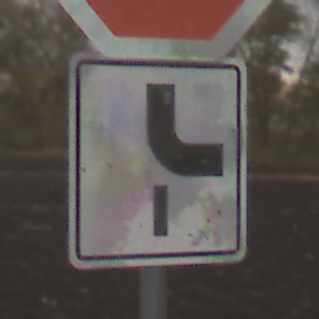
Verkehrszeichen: VerlaufVorfahrtsstrasse10
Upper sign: Stop
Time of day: MorningAfternoon
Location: Outdoor (Nature)
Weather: Overcast
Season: NotSpecified
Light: Natural